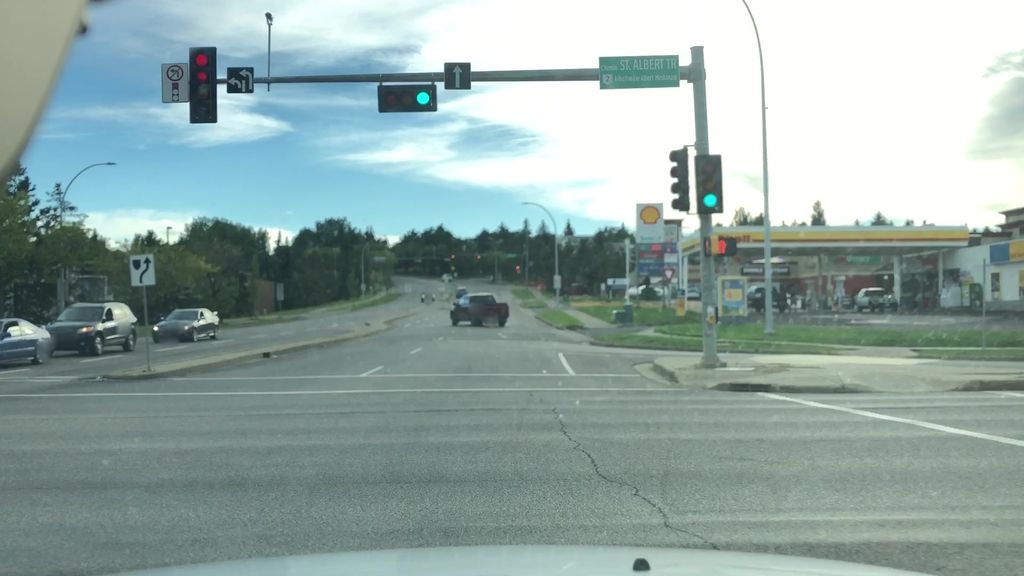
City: edmonton